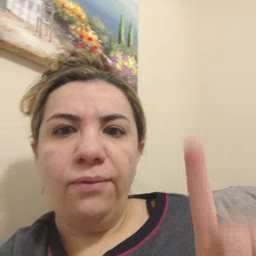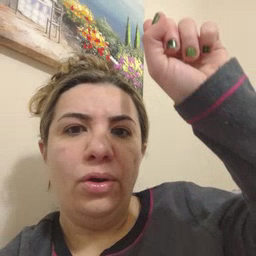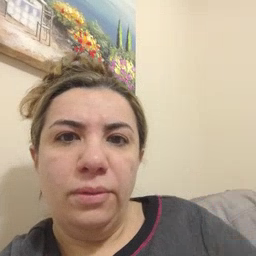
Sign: up